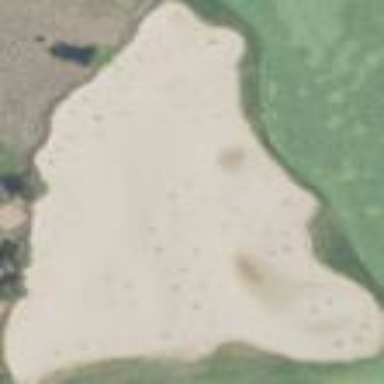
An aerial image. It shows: Sand bunker on golf course.